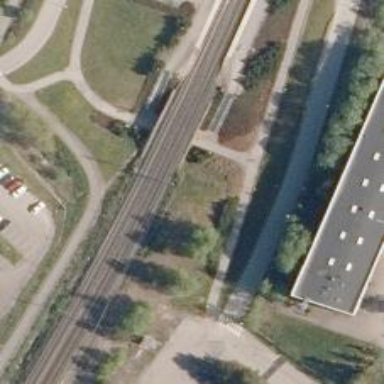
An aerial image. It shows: Bridge used by trains with continuous electrified contact lines.